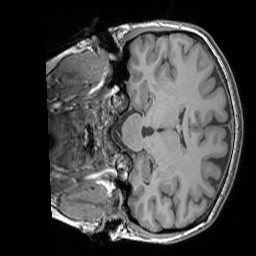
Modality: T1w
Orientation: coronal
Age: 30
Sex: female
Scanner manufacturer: siemens
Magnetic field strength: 3 T
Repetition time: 1.83 s
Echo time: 0.00303 s